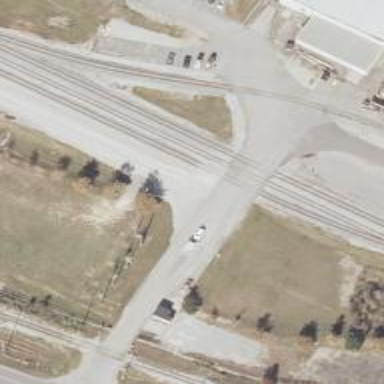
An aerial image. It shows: Railway siding with rails.